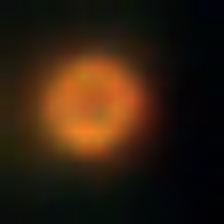
Taxon: NanoPlankton
Group: Other